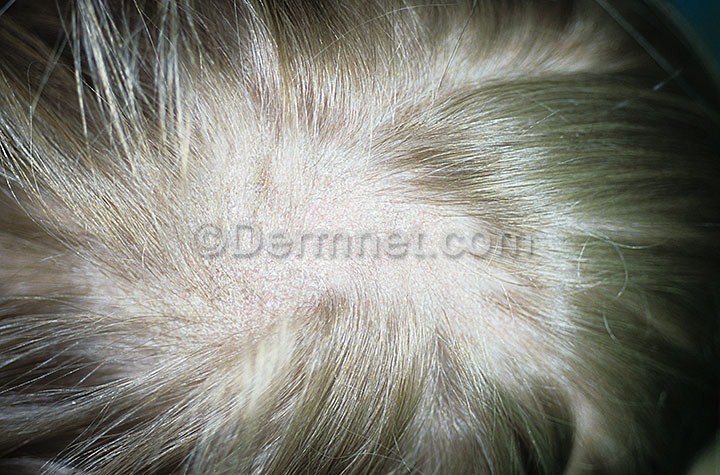
Disease: Hair Loss Photos Alopecia and other Hair Diseases